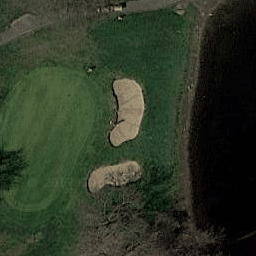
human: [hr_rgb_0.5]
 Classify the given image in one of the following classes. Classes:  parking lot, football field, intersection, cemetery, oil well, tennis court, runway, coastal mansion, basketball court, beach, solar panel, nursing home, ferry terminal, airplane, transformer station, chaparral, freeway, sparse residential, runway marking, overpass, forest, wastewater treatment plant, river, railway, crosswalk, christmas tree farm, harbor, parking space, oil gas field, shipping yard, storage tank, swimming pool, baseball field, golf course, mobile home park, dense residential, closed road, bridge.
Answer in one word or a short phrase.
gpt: golf course